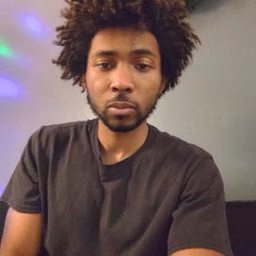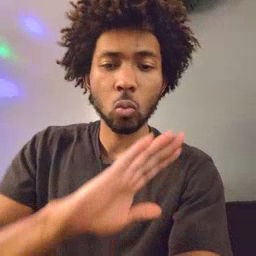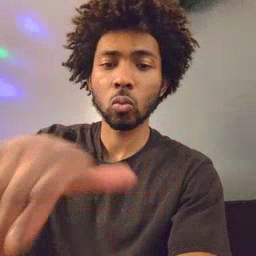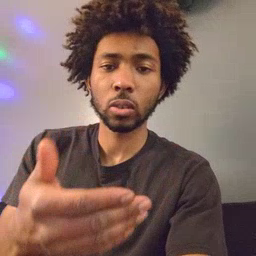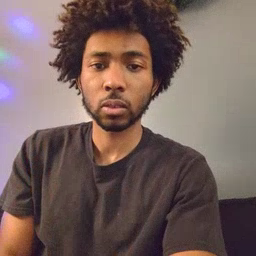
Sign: all